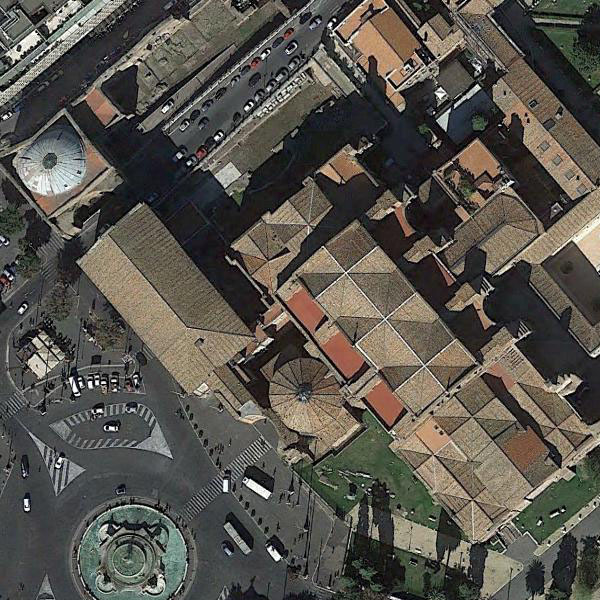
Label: Church